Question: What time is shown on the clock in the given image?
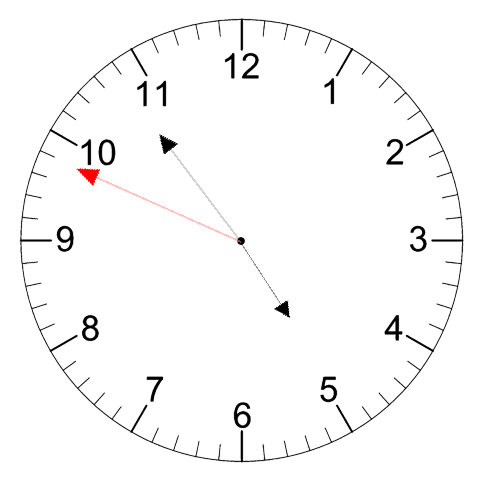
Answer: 04:53:49